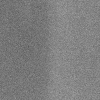
Atmospheric dust classification: not_dusty